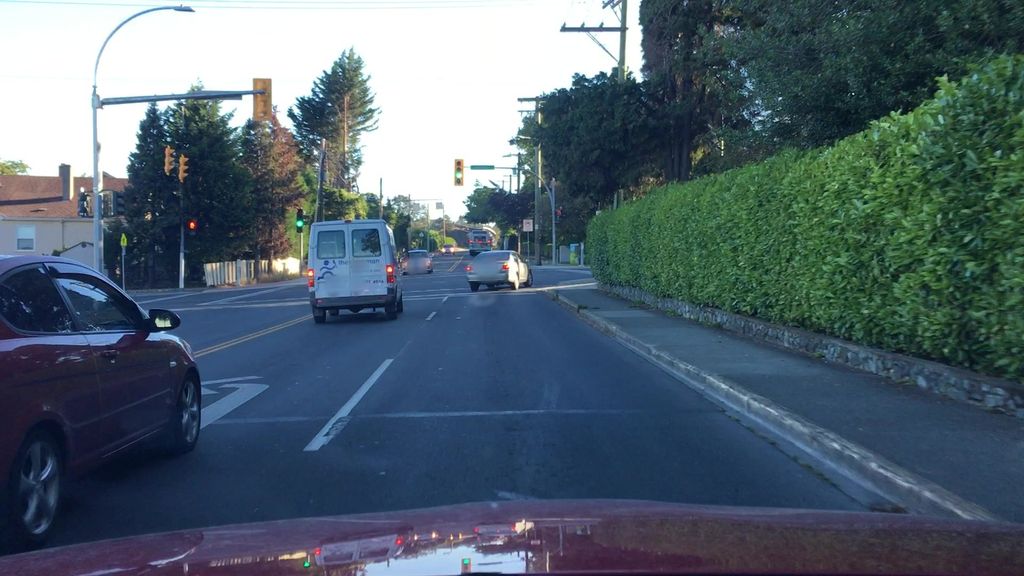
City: victoria